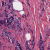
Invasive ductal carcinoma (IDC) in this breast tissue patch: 1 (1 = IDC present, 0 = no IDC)